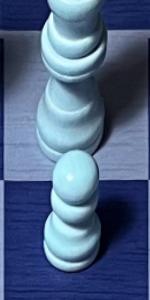
Label: Pawn_White